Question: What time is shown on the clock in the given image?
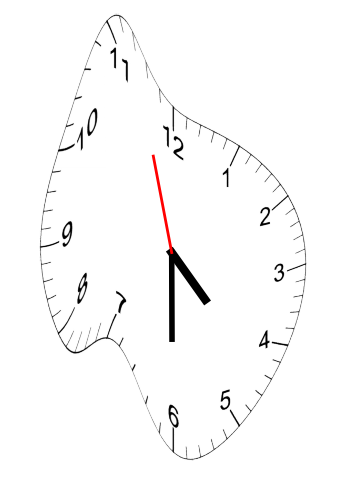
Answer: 04:29:57